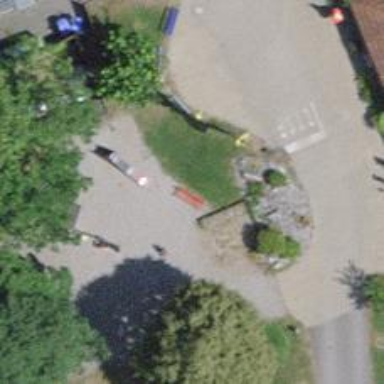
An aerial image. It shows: Bench.